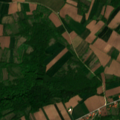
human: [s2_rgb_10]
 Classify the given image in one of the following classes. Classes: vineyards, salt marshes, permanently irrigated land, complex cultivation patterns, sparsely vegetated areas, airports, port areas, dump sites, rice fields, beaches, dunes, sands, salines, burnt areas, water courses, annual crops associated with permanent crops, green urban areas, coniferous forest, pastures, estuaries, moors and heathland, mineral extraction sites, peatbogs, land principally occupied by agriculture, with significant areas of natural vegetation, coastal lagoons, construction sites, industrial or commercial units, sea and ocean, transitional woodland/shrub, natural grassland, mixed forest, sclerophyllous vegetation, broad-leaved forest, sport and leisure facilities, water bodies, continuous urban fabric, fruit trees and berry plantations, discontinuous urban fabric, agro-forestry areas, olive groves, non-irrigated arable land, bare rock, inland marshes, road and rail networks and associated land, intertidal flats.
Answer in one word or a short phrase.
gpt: discontinuous urban fabric, complex cultivation patterns, broad-leaved forest